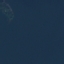
Land use / land cover class: SeaLake